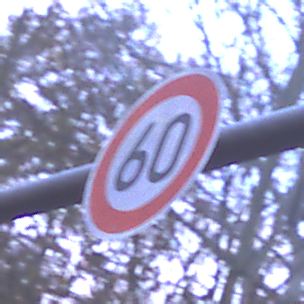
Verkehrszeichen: Geschwindigkeit60
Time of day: Night
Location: Outdoor (Suburban)
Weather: PartlyCloudy
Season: NotSpecified
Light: Artificial